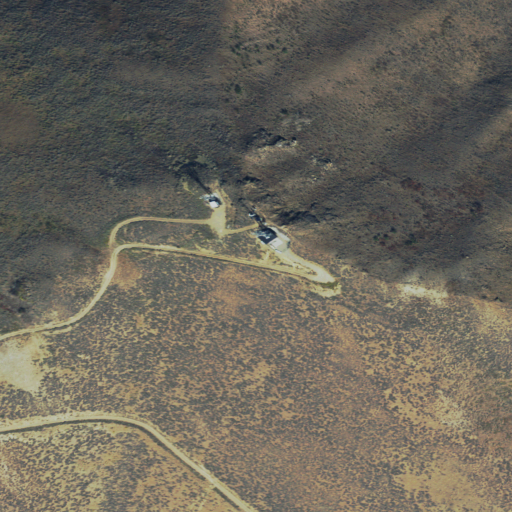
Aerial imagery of mountain in Idaho named Della Mountain containing shrub, evergreen forest, and medium intensity development